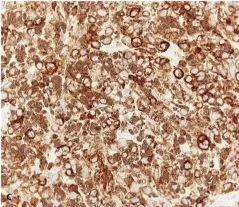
Positive immunostaining of the tumor cells for Melan-A antigen, automated immunohistochemistry, x400; (courtesy of Prof. Prodromos Chitiroglou, Pathology Department, Aristotle University of Thessaloniki, Greece).
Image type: pathology (immunostaining)